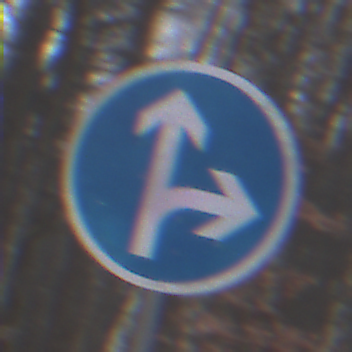
Verkehrszeichen: VorgeschriebeneFahrtrichtungGeradeausOderRechts
Umgebung: Outdoor, Nature
Tageszeit: Midday
Wetter: Overcast
Licht: Natural
Jahreszeit: Autumn
Kontrast: LowContrast